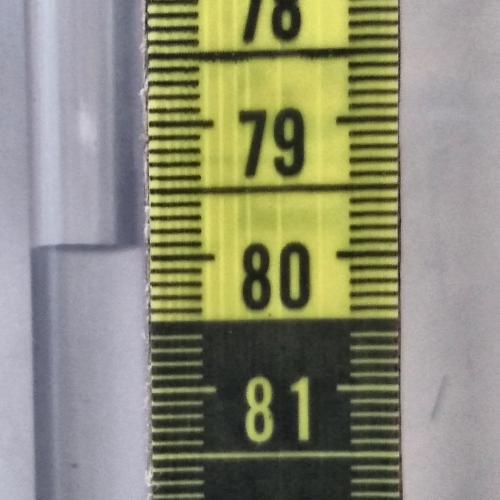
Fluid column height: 79.9 cm